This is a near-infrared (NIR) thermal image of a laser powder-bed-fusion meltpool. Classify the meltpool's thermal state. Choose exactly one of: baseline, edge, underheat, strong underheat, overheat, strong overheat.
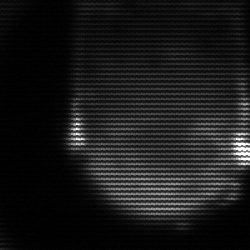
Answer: edge